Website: home-depot
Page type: billing-address
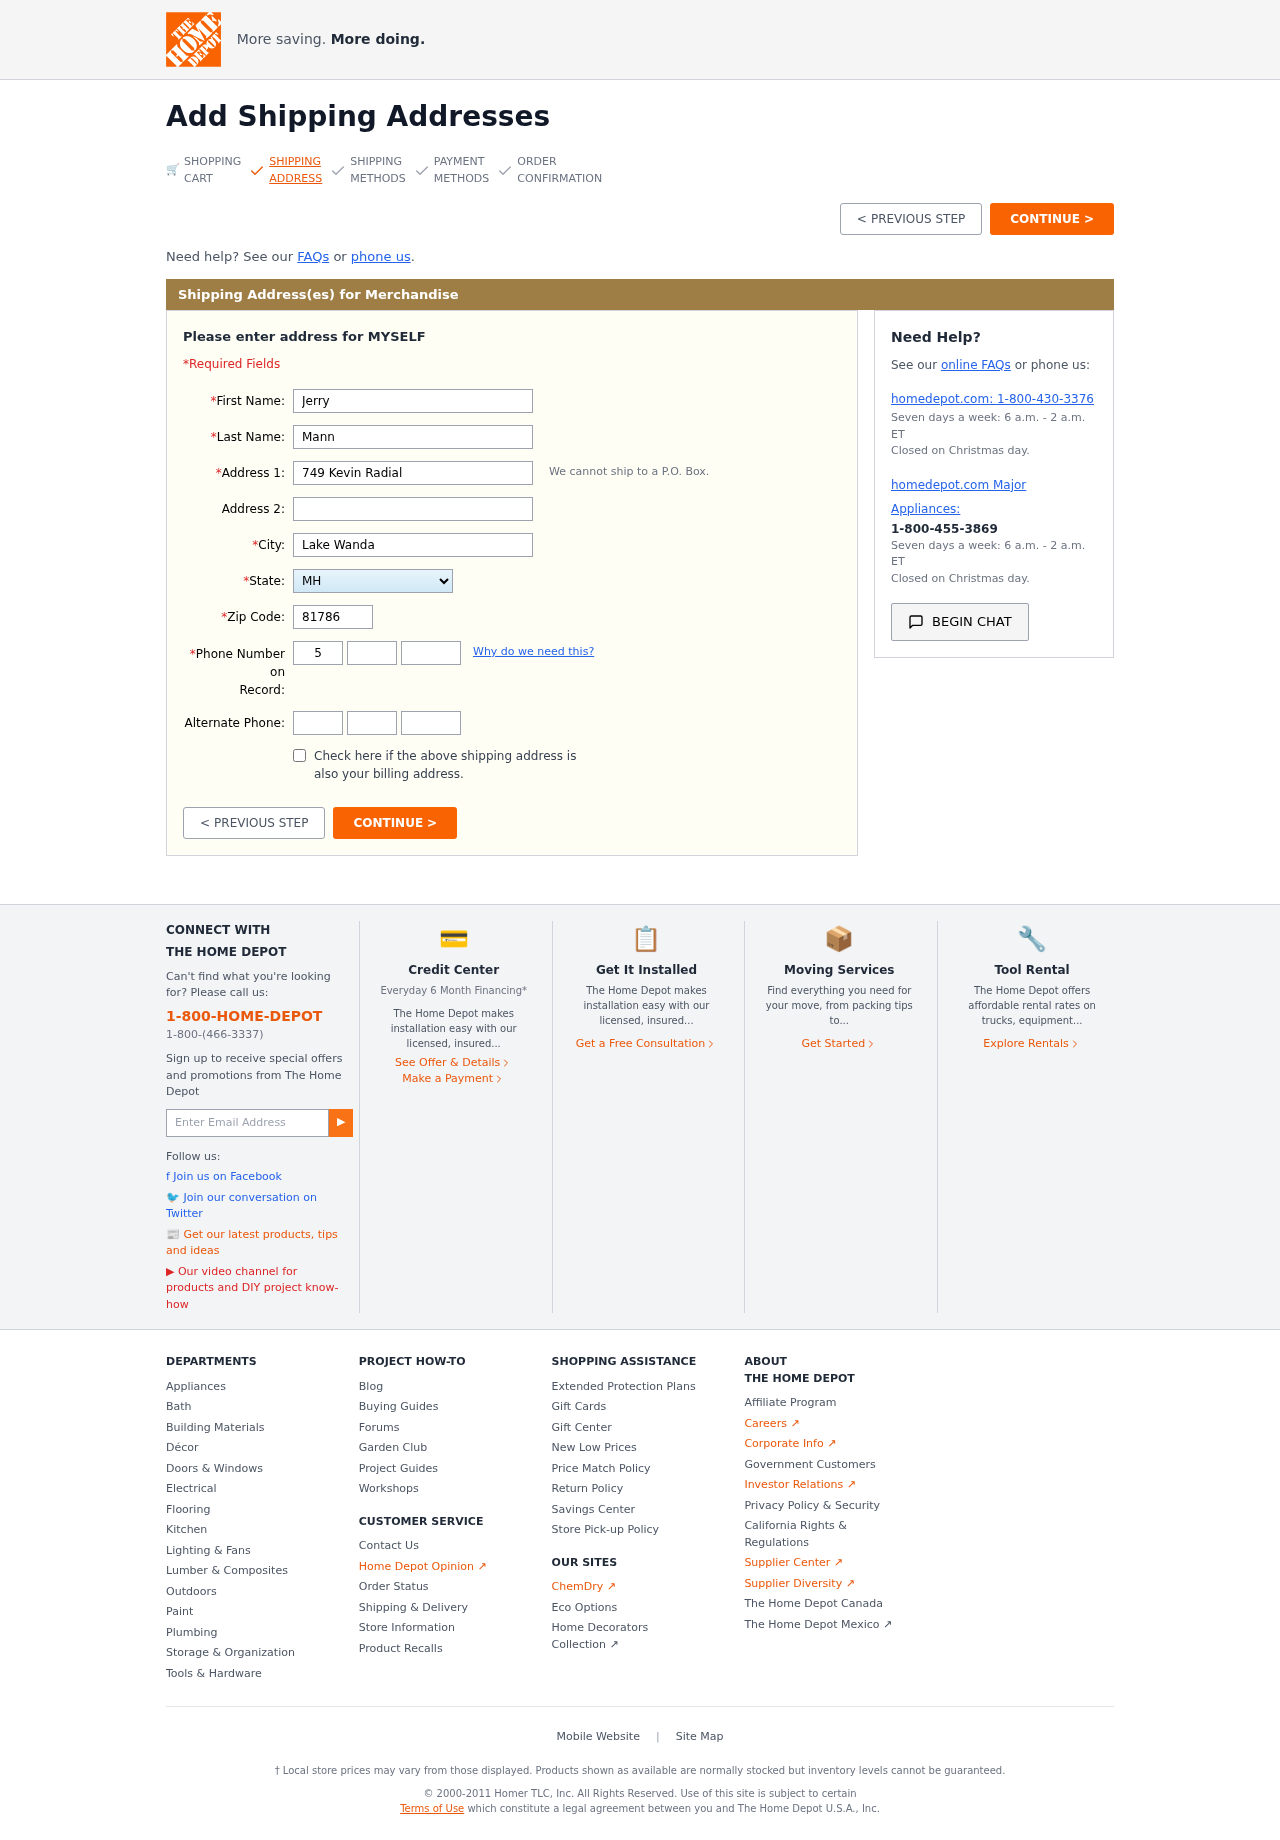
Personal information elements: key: PII_STATE
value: MH
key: PII_FIRSTNAME
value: Jerry
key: PII_LASTNAME
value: Mann
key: PII_STREET
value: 749 Kevin Radial
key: PII_CITY
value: Lake Wanda
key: PII_POSTCODE
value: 81786
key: PII_PHONE_AREA
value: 569
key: PII_PHONE_PREFIX
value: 694
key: PII_PHONE_LINE
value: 0784
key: PII_PHONE_ALT_AREA
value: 217
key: PII_PHONE_ALT_PREFIX
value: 442
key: PII_PHONE_ALT_LINE
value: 0421